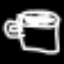
Label: hourglass